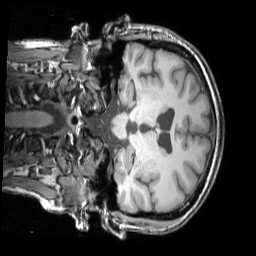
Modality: T1w
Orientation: coronal
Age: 40
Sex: female
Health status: ill
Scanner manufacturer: siemens
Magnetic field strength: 3 T
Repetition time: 1.75 s
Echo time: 0.00418 s